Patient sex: F
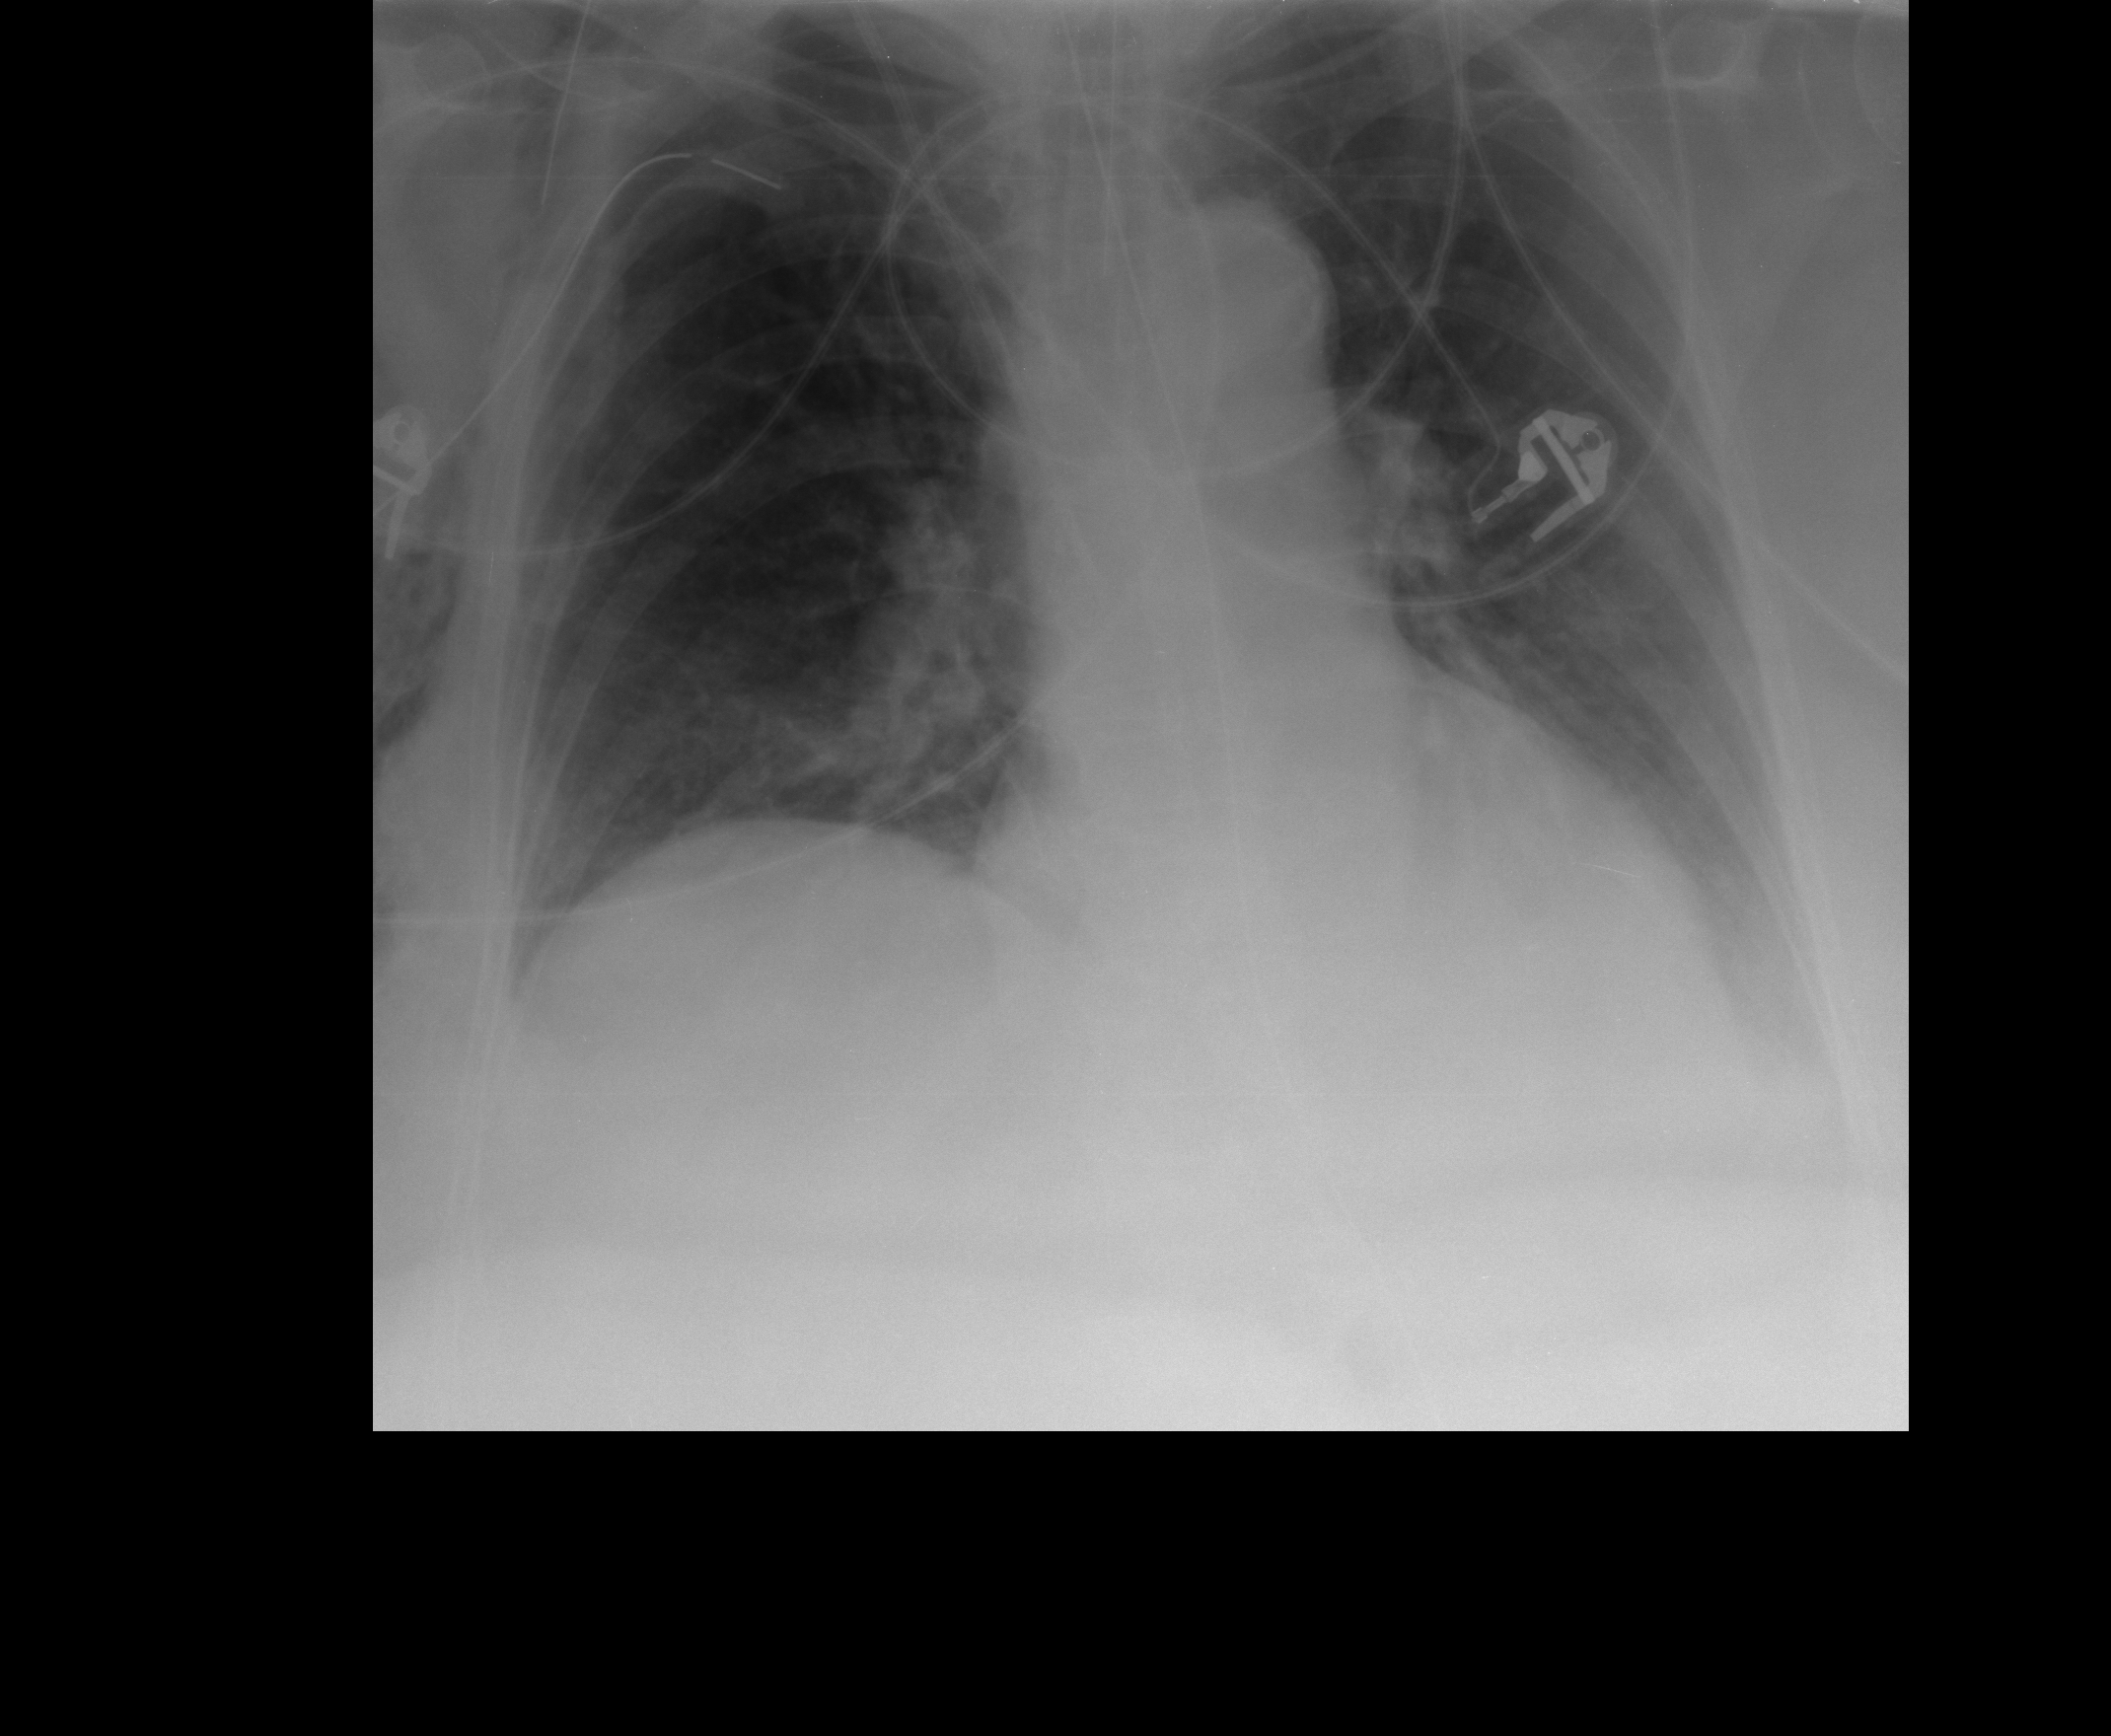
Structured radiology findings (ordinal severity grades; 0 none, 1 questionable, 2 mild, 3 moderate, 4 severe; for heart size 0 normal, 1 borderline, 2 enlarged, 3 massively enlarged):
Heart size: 0
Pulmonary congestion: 1
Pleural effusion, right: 0
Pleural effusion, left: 1
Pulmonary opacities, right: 1
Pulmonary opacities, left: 0
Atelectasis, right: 2
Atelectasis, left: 2